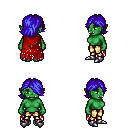
a pixel art fantasy rpg character, female body template, orc, green skin, red tattered cape, gold greaves, blue swoop hairstyle, metal boots, four views (front, back, left, right), 2x2 character sprite sheet, small pixel art, hard edges, no anti-aliasing